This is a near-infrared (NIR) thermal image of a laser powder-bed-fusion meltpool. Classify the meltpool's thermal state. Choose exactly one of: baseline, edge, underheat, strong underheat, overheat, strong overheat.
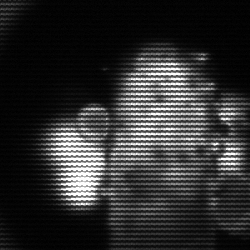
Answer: strong underheat